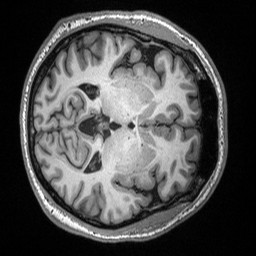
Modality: T1w
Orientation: axial
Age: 21
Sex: male